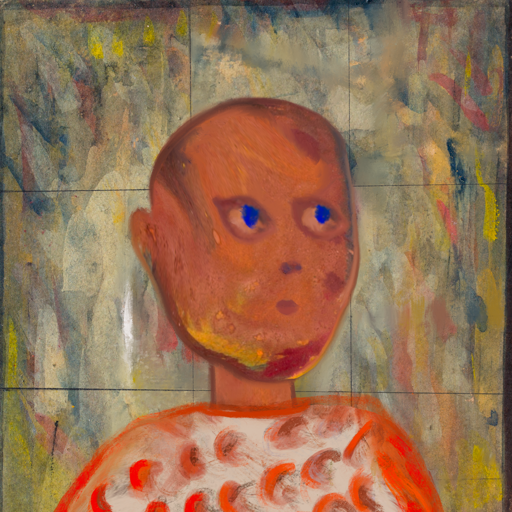
Background: GypsyMother, Head And Neck Side: Mother_And_Son_Son, Face Side: Mother_And_Son_Mother, Bust: Rupkatha, Hair Side: Blank, Head Accessory: Blank, Second Necklace: Blank, Necklace: Blank, Baby: Blank